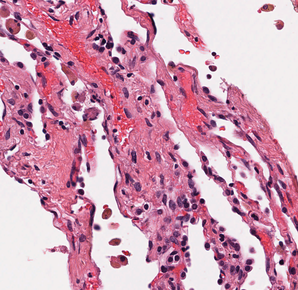
Tumor epithelial tissue: no
Tumor-associated stroma tissue: no
Normal tissue: yes